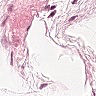
Metastatic tissue present: no